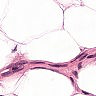
Metastatic tissue present: no